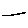
Label: line